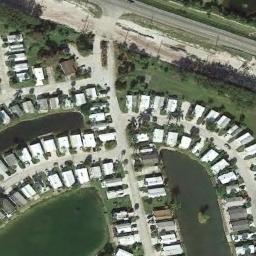
Label: residential